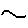
Label: line